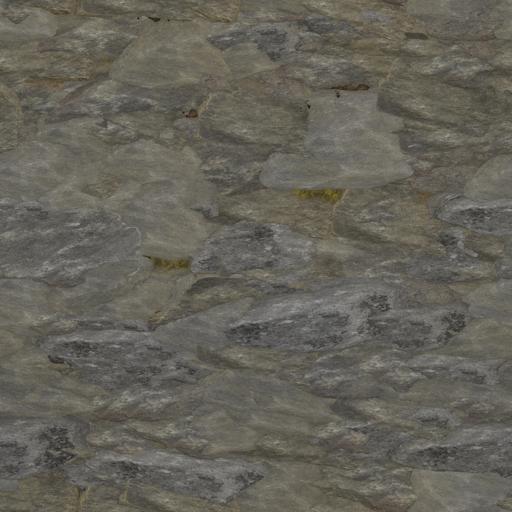
Tags: cliff ground rock rocks stone stones